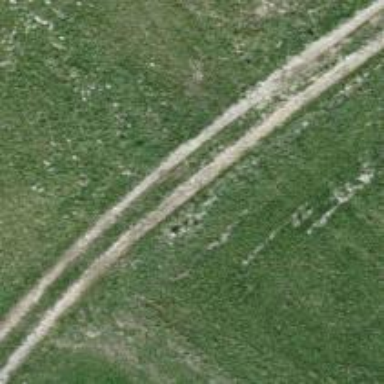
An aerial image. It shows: Track with grade 3 surface.